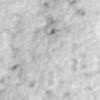
Label: no_change